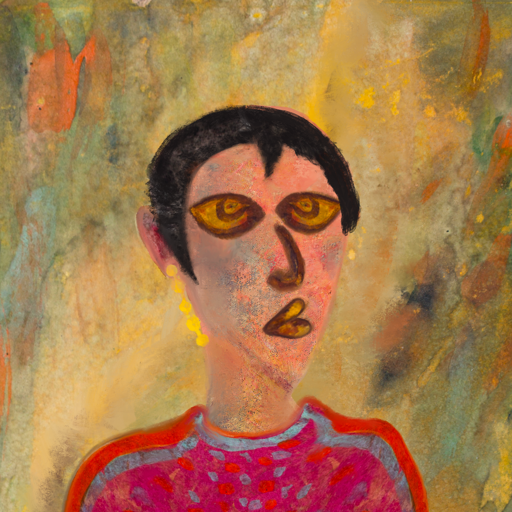
Background: Comrade, Head And Neck Side: Irani, Face Side: Comrade, Bust: Sisters, Hair Side: Roy_Bahadur, Head Accessory: Blank, Second Necklace: Blank, Necklace: Blank, Baby: Blank